Question: Firebug's Style Panel shows some CSS class names in red. Following is an example:

This class is defined and working. What is the reason behind the color red?
I am on Win 7, FF 10.0.2, Firebug 1.10.0a5.
Thanks.
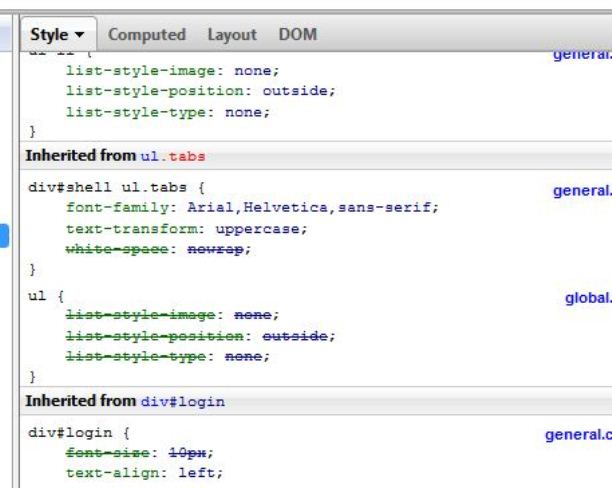
Answer: > In "Inherited from <whatever>", tags are blue, IDs are navy blue,
classes are red. It doesn't mean anything, it's just to make it easier
to see the difference.
As evidence to back up my comment above, here's the relevant section of Firebug's source code:
<URL>
'''
.selectorTag {
color: #0000FF;
}
.selectorId {
color: DarkBlue;
}
.selectorClass {
color: red;
}
.selectorHidden > .selectorTag {
color: #5F82D9;
}
.selectorHidden > .selectorId {
color: #888888;
}
.selectorHidden > .selectorClass {
color: #D86060;
}
.selectorValue {
font-family: Lucida Grande, sans-serif;
font-style: italic;
color: #555555;
}
'''